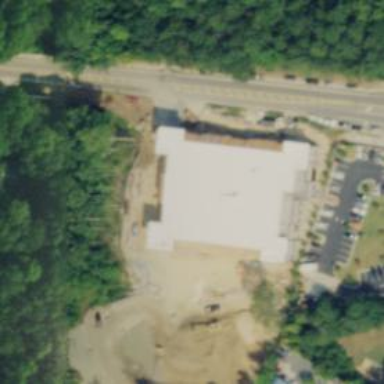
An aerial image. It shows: Building used for storage rental.